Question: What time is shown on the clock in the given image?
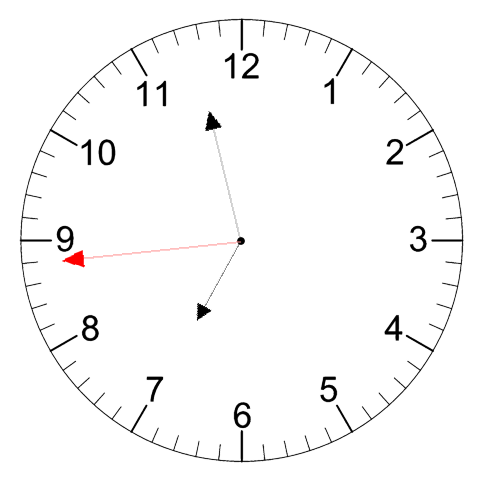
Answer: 06:57:44